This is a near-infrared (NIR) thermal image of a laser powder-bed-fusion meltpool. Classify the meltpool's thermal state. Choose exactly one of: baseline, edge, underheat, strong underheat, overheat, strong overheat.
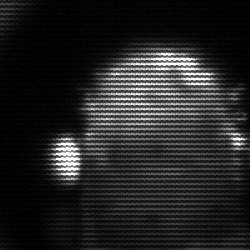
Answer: baseline